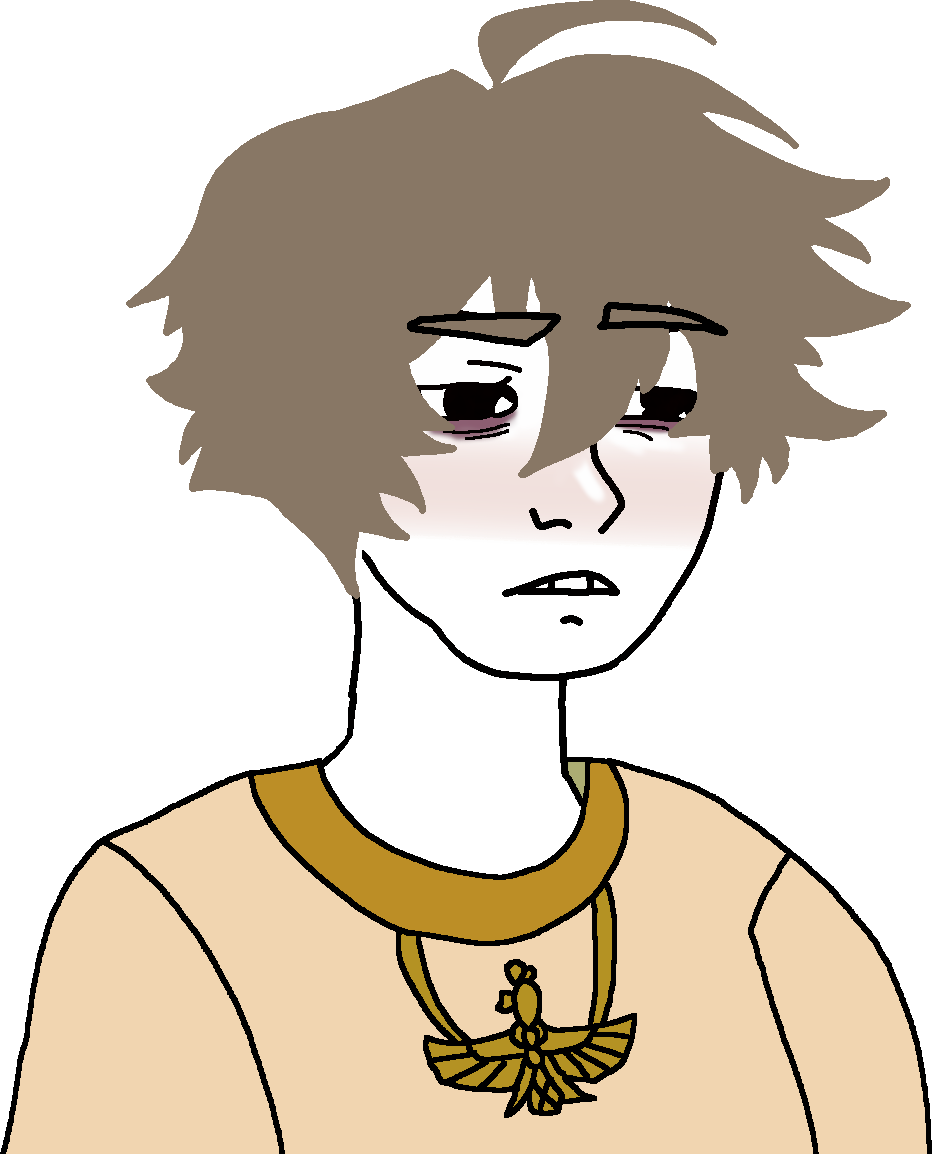
Label: 5_Twinkjak